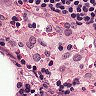
Metastatic tissue present: no